Question: then I run 'cmd /c net use h: /d' from the powershell command line it all succeeds
but when I run the same command in the powershell $profile script it asks for a manual confirmation.

Anyone know how to prevent the confirmation please?
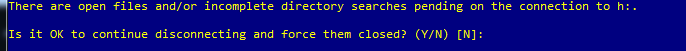
Answer: I cannot find a way to force the net program to force the drive deletion, however I can use the following powershell script to <URL> to
<URL>:
'''
(New-Object -ComObject WScript.Network).MapNetworkDrive("H:", '\SVNAS301lah')
'''
remove a mapping
'''
(New-Object -ComObject WScript.Network).RemoveNetworkDrive("H:")
'''
Or <URL> with force
'''
(New-Object -ComObject WScript.Network).RemoveNetworkDrive("H:", 1)
'''